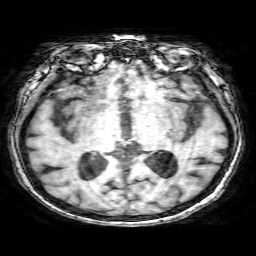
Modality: T1w
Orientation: coronal
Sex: female
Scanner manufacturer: philips
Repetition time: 0.008199 s
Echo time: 0.00378 s